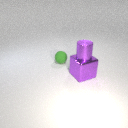
small purple metal cylinder above large purple metal cube